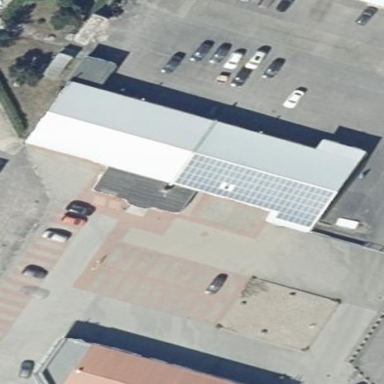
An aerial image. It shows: Commercial building housing car repair shop.